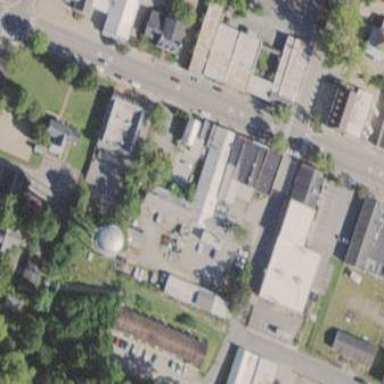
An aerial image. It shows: Building that houses car repair shop.